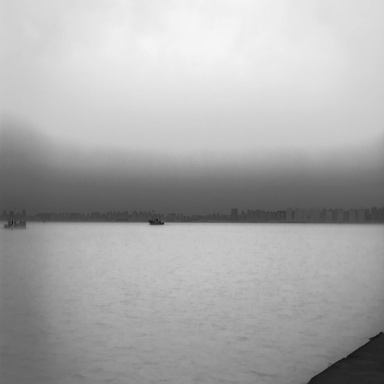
There are two bulk_carriers in the infrared image.